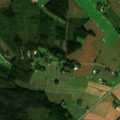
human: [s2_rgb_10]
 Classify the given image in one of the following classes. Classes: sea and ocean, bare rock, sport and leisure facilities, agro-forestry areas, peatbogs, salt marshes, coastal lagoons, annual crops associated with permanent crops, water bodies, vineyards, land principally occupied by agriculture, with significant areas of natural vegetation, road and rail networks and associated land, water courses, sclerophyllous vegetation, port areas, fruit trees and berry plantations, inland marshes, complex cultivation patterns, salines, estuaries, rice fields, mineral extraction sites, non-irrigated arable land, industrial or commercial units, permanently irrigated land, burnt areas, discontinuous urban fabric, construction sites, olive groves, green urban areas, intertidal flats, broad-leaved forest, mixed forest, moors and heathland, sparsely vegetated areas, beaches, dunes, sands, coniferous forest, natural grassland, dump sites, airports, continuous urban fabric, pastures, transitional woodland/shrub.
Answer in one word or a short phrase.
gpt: non-irrigated arable land, coniferous forest, mixed forest